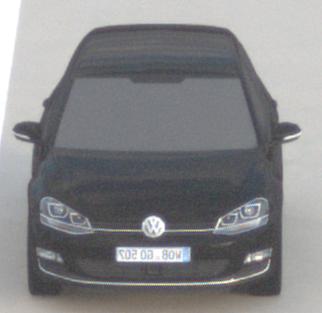
Make: VW
Model: Golf 1.2 TSI BMT
Detailed model: Golf (VII)
Model produced from: 2012/11
Model produced until: 2014/05
Doors: 3
Color: black
Road condition: dry road
Daytime: sunrise or sunset
Contrast: low contrast